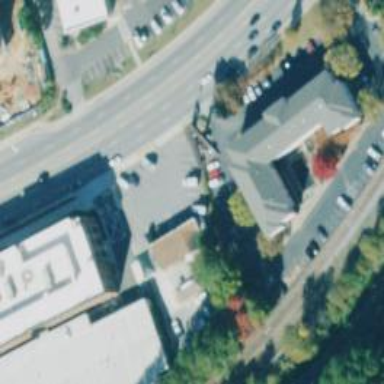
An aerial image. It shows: Car rental facility.